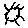
Label: sun